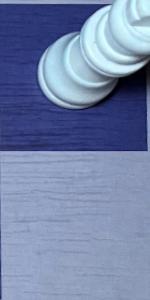
Label: Empty